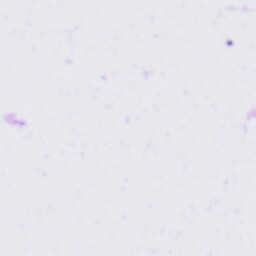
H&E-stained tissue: Tonsil